Aerial crown-view tile of a tropical tree (Barro Colorado Island, Panama), acquired 20250124:
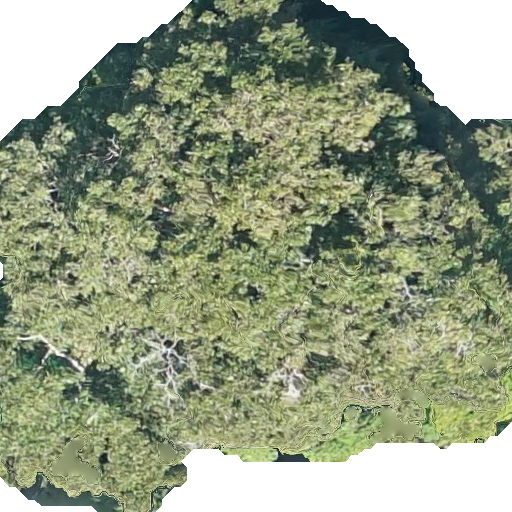
Species: Dipteryx oleifera
GBIF accepted scientific name: Dipteryx oleifera
Crown area: 342.312 m²